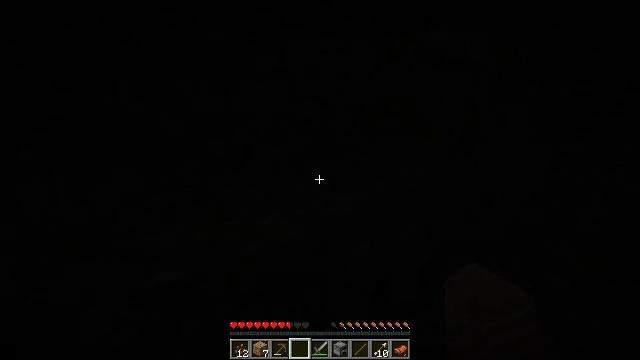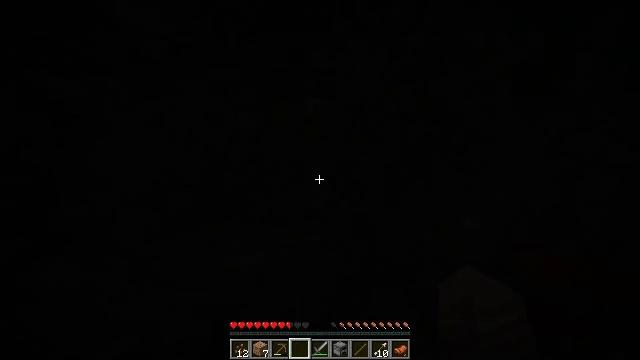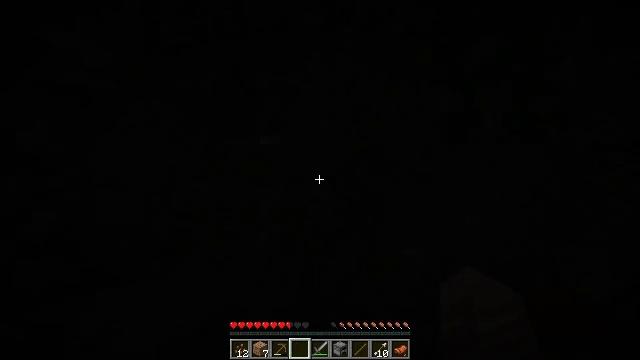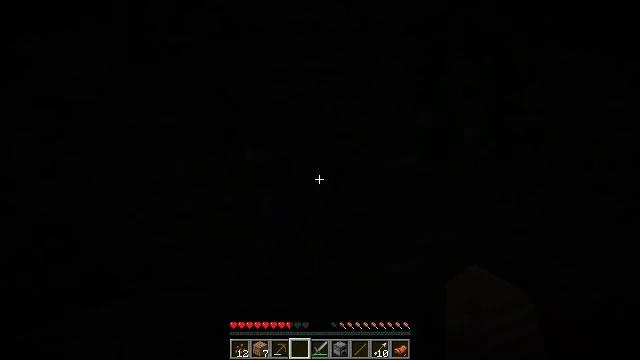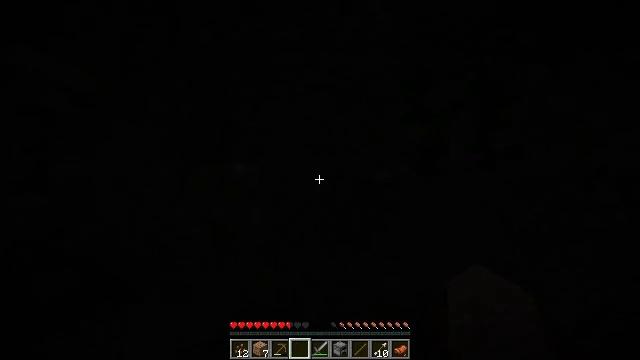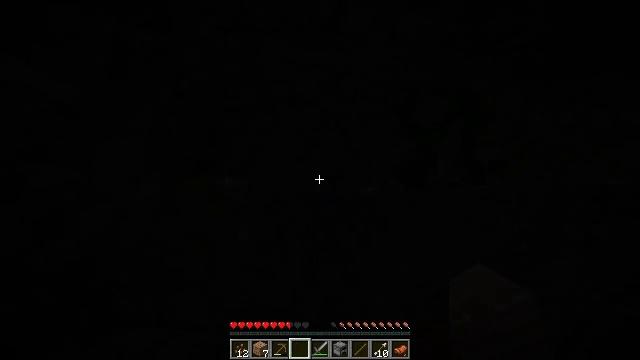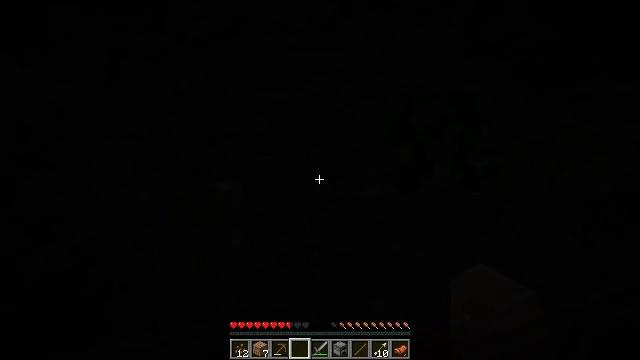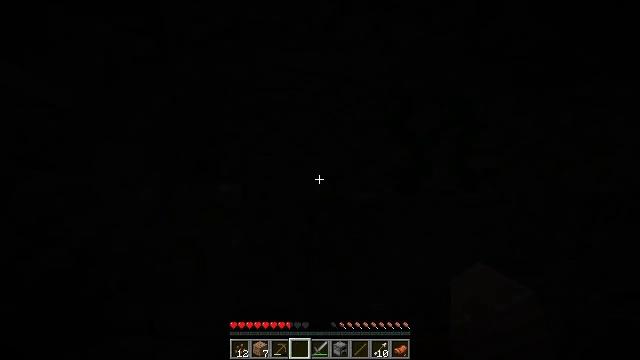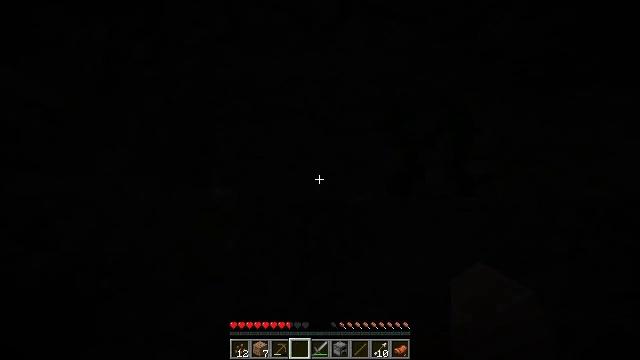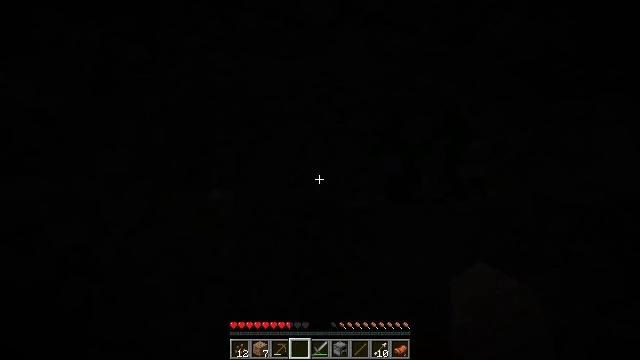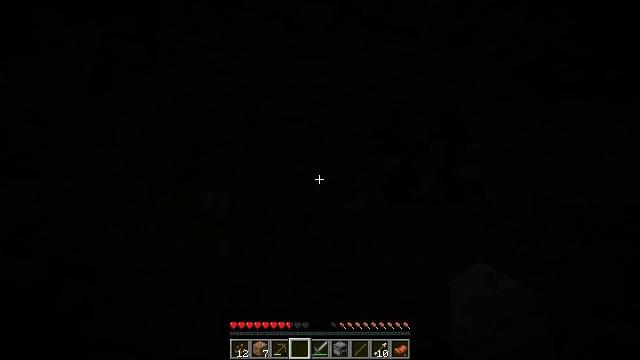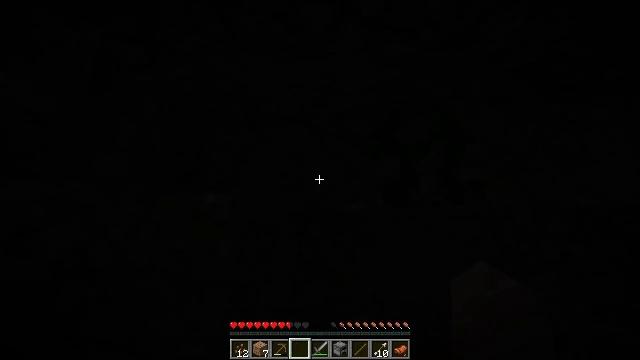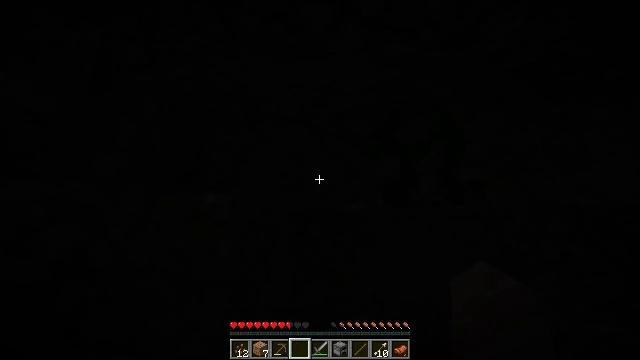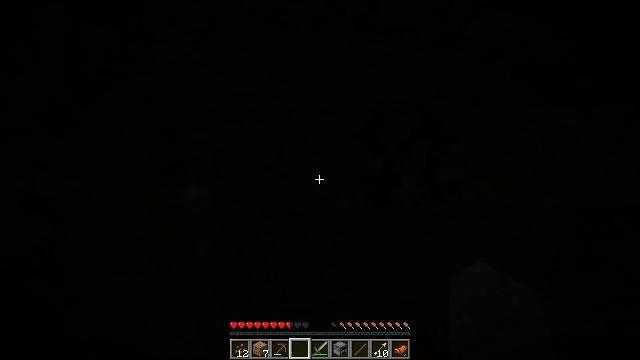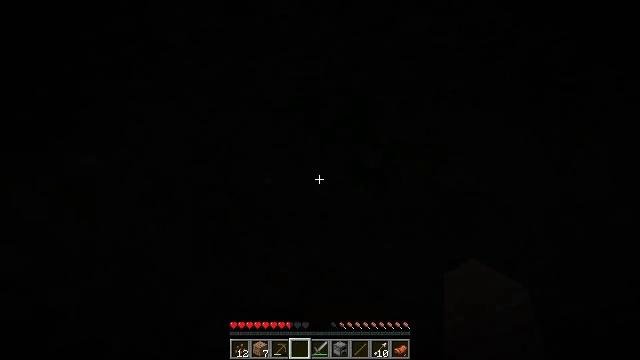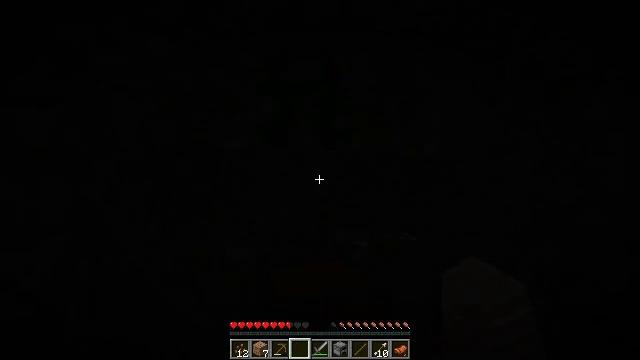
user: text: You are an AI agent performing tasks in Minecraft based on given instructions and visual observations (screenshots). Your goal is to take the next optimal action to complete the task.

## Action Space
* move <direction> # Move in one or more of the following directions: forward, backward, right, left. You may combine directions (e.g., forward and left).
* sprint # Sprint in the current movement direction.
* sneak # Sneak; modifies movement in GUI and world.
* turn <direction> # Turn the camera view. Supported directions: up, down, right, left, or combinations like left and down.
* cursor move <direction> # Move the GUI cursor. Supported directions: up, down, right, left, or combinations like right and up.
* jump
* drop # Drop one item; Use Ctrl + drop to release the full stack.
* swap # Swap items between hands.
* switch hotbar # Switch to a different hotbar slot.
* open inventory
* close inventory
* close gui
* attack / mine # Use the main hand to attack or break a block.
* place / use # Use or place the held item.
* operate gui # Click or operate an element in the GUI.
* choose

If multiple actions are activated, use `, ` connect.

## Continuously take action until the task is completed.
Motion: motion action
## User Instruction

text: Retrieve the lever from the wall.
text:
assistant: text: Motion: turn right and up
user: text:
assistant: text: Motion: turn right and up
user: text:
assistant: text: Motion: turn right and up
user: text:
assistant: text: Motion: turn right and up
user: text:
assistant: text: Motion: turn right and up
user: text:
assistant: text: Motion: turn up
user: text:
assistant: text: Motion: no_op
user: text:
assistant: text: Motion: no_op
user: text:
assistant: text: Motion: no_op
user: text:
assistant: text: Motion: no_op
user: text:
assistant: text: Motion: no_op
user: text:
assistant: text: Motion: no_op
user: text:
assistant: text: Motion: turn right
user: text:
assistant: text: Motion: turn right and down
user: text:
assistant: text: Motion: turn right and down
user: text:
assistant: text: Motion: turn right and down
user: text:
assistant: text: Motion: turn right and down
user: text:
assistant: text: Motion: turn right and down
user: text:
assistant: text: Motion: turn right and down
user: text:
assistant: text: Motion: turn down
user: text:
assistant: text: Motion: turn right and down
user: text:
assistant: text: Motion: move forward, turn right and down
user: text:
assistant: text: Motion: move forward
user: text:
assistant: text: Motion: move forward
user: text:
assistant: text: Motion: move forward
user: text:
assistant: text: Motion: move forward
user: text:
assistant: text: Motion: move forward
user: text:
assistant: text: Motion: move forward
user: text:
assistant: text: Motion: turn left and down
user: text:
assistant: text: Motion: turn down